Field crop: maize
Growth stage: 2
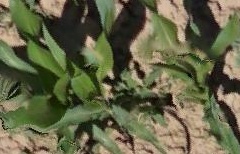
Species: maize